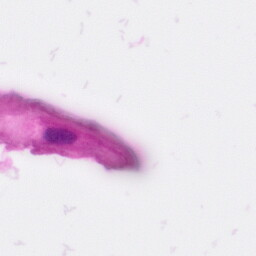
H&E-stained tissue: Pancreatic